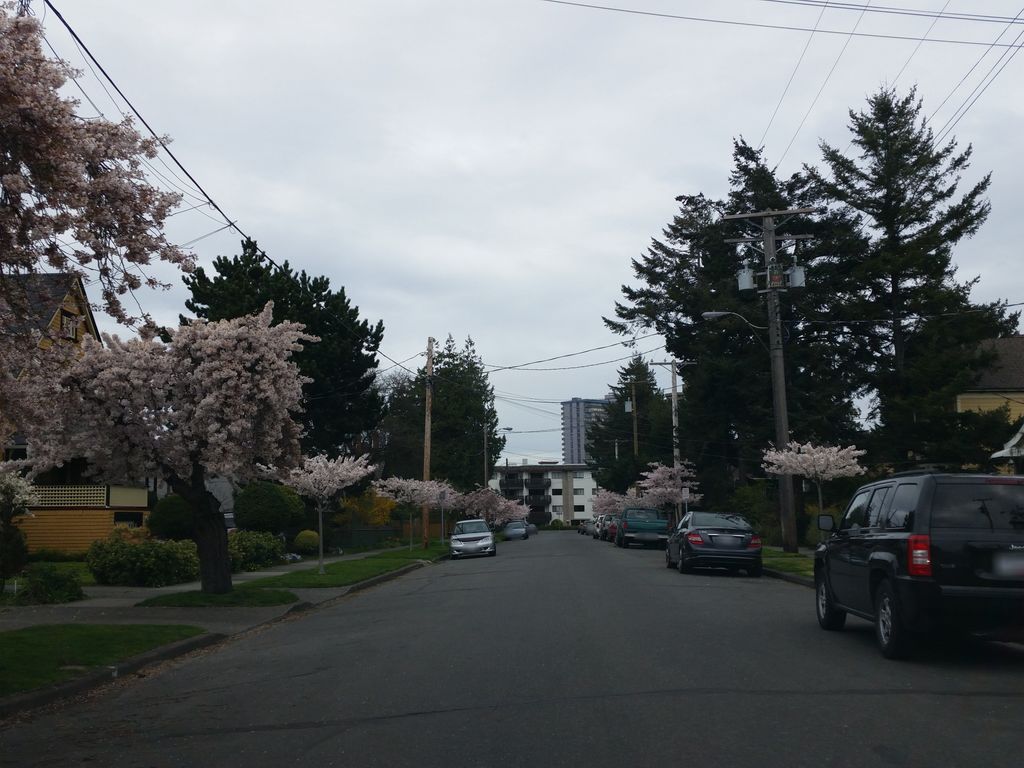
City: victoria